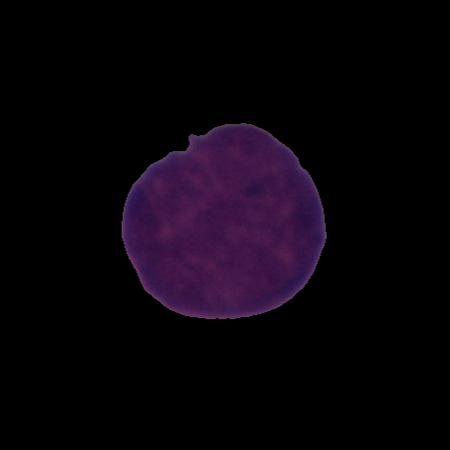
Label: cancer